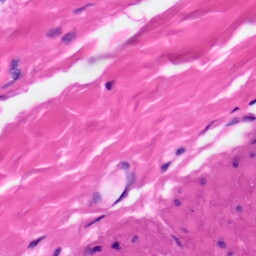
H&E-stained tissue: Skin